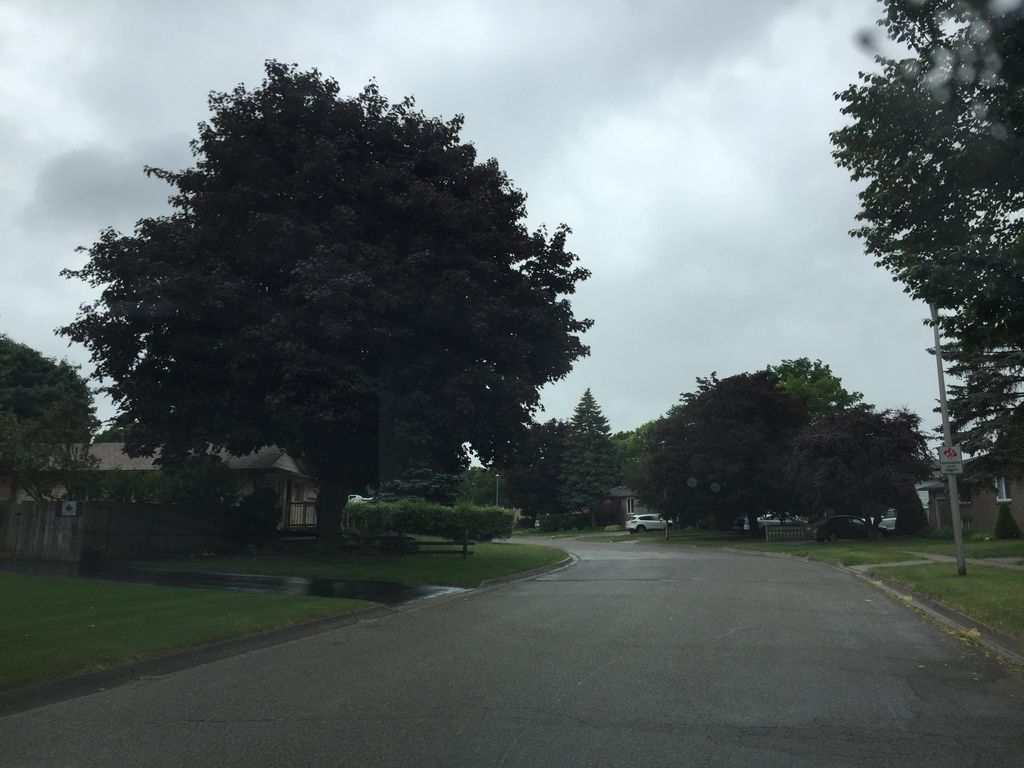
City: kitchener-waterloo